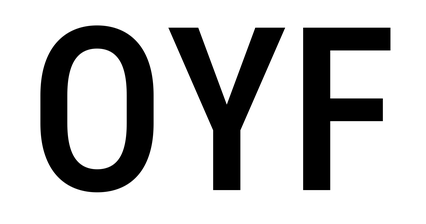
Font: Roboto_Condensed_Medium